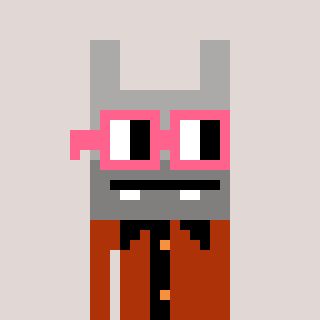
a pixel art character with square pink glasses, a rabbit-shaped head and a hotbrown-colored body on a warm background